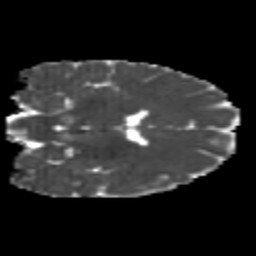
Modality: MD
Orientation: coronal
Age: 21
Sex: female
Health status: healthy
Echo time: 0.074 s